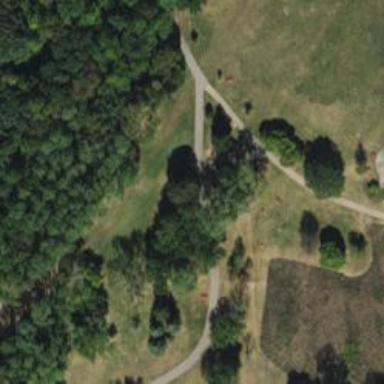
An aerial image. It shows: Disc golf hole.